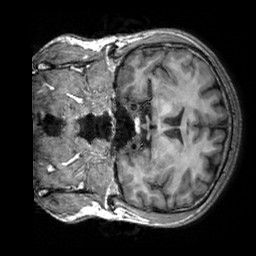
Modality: T1w
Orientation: coronal
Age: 32
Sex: male
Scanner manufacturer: siemens
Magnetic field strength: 3 T
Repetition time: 2.3 s
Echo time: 0.00303 s